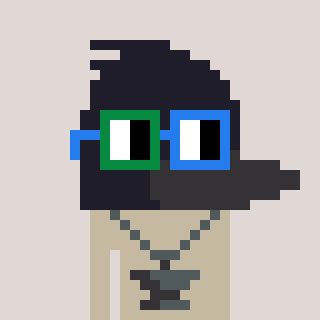
a pixel art character with square green and blue glasses, a raven-shaped head and a bege-colored body on a warm background